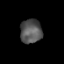
Tissue: prostate
Cell type: Epithelial cells
Senescence score: 0.3563
Nuclear area (px): 512
Mean DAPI intensity: 85.369